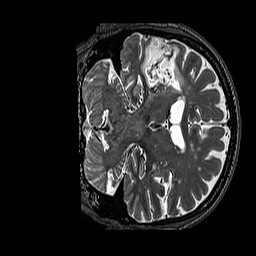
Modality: T2w
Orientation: coronal
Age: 72
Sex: male
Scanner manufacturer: siemens
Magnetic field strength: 3 T
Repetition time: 3.2 s
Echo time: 0.567 s